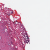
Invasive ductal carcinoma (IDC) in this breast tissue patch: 0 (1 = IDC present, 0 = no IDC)